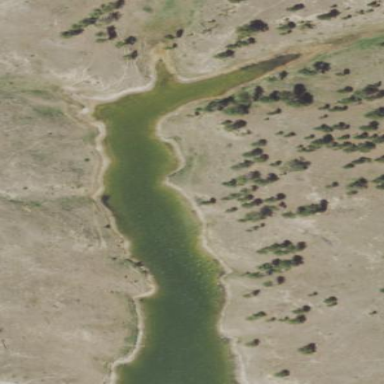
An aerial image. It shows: Reservoir.